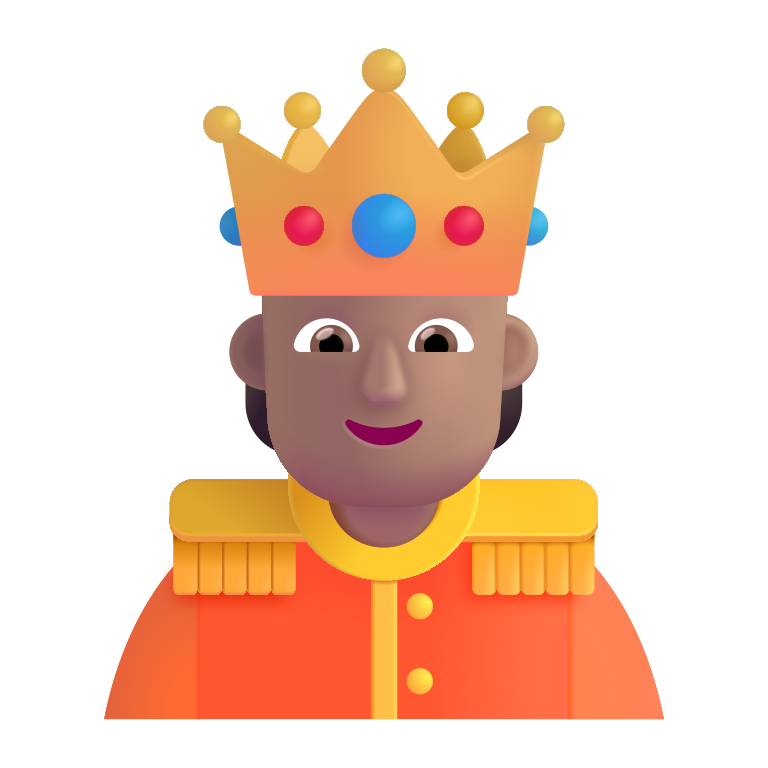
person with crown color